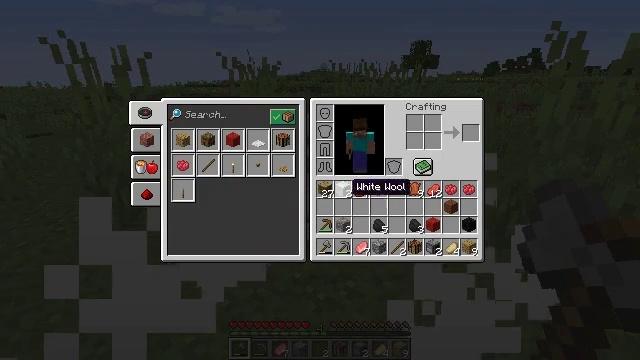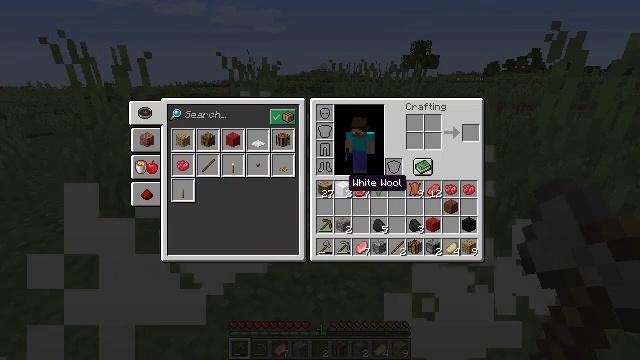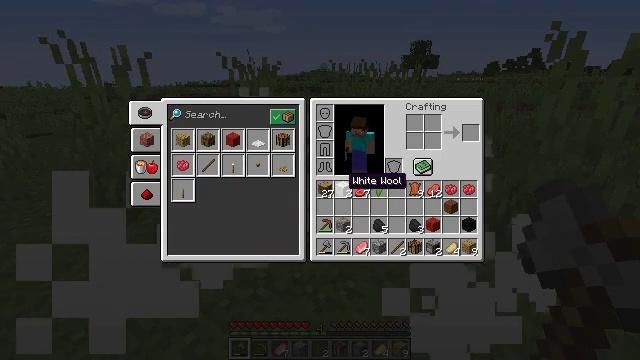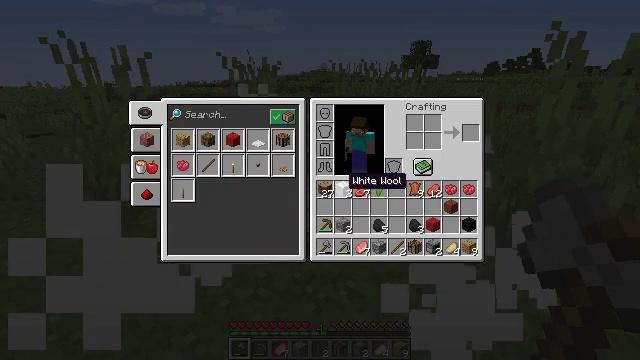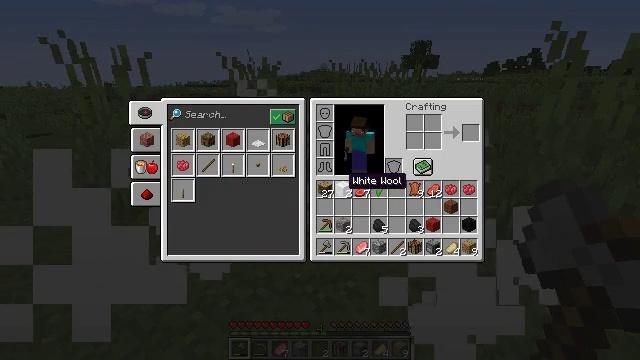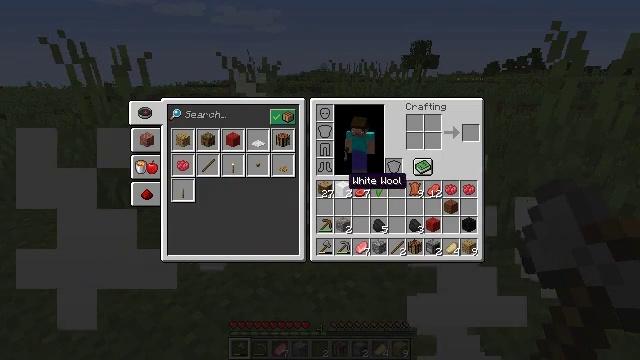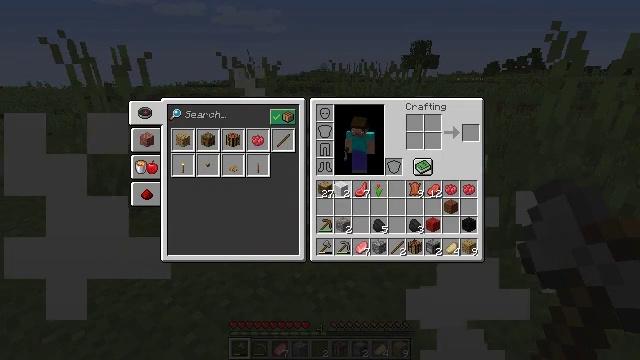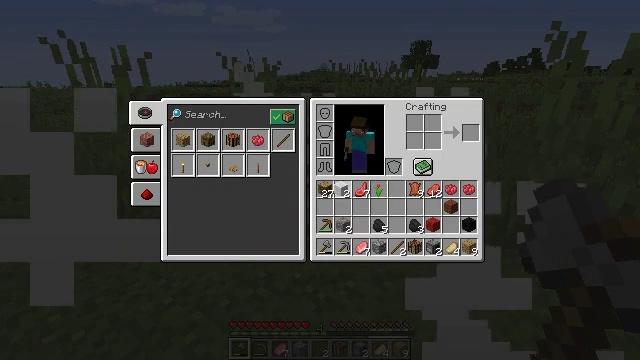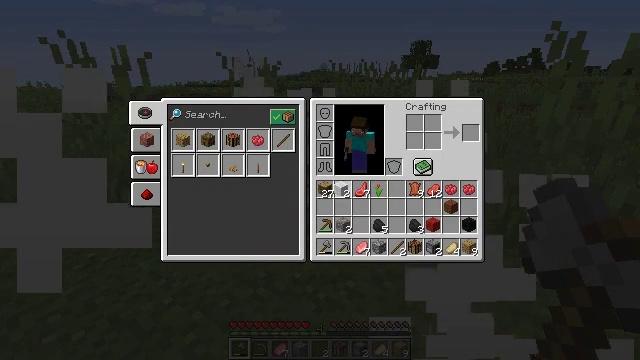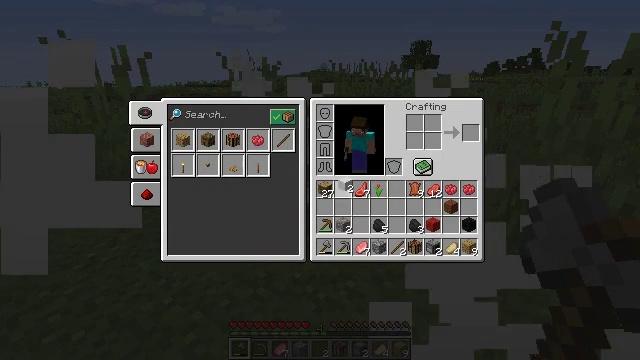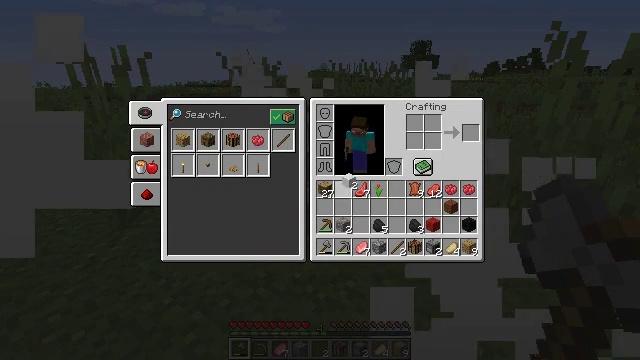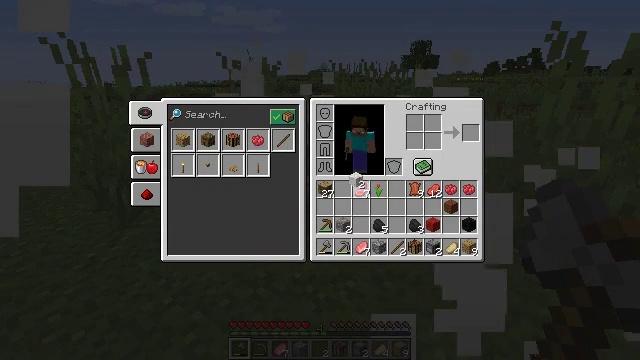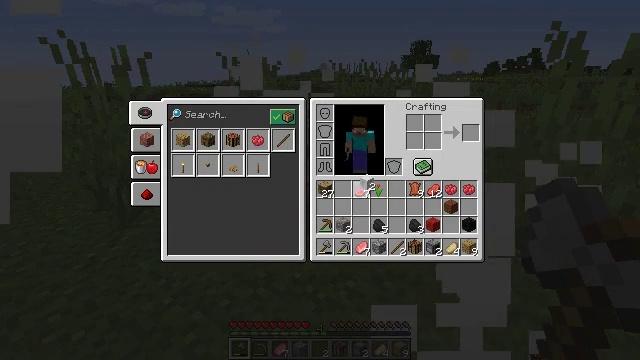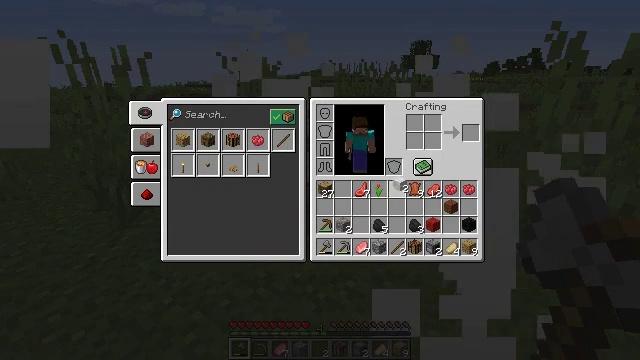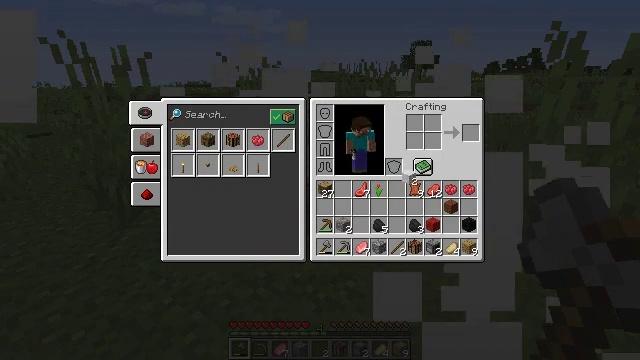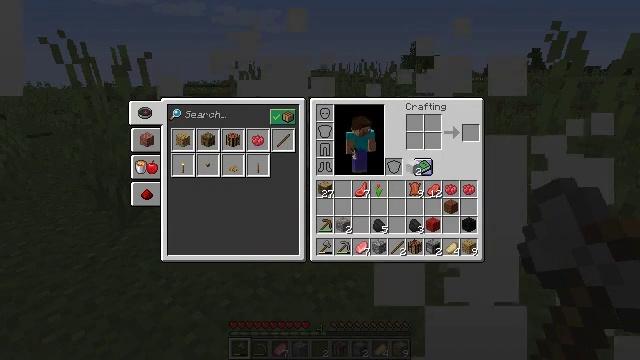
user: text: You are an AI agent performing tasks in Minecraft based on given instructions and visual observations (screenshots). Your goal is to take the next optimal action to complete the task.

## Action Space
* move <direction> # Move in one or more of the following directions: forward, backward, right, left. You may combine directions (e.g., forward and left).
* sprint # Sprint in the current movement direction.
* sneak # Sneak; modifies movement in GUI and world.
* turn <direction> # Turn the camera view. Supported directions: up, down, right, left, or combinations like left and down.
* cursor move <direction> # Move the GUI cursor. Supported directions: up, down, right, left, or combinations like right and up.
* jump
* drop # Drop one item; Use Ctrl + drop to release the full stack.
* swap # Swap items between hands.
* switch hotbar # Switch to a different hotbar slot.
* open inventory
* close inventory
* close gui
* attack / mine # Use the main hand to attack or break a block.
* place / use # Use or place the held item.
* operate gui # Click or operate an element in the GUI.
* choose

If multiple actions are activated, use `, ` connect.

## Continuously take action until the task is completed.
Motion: motion action
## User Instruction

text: Use the dyeing process to make red wool.
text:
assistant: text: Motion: no_op
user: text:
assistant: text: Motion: no_op
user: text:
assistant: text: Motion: no_op
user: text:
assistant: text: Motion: no_op
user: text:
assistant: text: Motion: no_op
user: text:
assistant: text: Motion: operate gui
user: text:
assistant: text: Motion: operate gui
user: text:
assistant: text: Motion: operate gui
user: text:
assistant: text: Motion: no_op
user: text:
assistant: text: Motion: no_op
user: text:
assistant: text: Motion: cursor move right
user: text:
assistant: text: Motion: cursor move right
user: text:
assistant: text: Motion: cursor move right
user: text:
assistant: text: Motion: cursor move right and up
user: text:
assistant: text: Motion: cursor move up
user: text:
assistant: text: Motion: cursor move up
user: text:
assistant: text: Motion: no_op
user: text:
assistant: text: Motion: no_op
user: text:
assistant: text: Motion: no_op
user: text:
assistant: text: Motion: no_op
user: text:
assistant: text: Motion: no_op
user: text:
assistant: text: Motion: no_op
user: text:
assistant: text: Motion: no_op
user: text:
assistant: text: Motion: operate gui
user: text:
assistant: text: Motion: operate gui
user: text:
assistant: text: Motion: operate gui
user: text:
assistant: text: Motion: no_op
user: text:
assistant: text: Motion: no_op
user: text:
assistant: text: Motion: no_op
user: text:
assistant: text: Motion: cursor move right and down